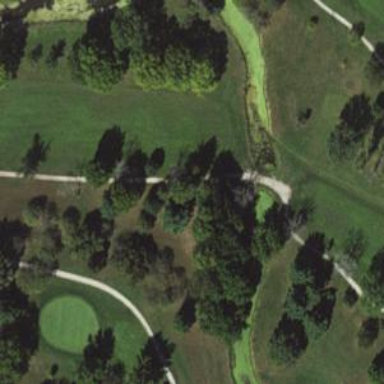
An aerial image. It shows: Service road designated as golf cart path.